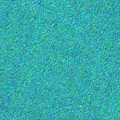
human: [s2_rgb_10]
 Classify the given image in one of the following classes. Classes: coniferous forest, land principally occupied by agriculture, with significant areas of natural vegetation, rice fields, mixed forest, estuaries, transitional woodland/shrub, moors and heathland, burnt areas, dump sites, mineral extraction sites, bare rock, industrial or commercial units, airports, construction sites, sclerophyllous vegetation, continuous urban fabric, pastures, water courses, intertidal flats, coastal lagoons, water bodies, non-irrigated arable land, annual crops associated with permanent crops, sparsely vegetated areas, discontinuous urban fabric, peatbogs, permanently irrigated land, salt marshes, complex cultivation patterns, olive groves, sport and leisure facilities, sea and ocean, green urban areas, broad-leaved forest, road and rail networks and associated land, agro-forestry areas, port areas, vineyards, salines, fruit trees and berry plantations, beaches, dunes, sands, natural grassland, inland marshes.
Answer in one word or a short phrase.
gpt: sea and ocean